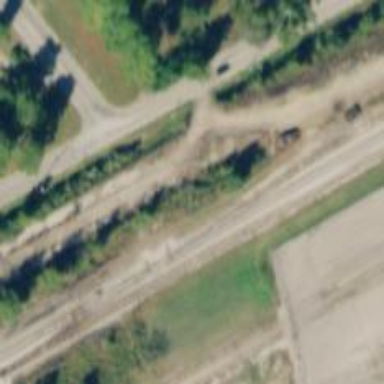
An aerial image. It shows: Abandoned railway spur.